Field crop: tomato
Growth stage: 1
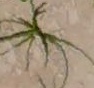
Species: cyperus